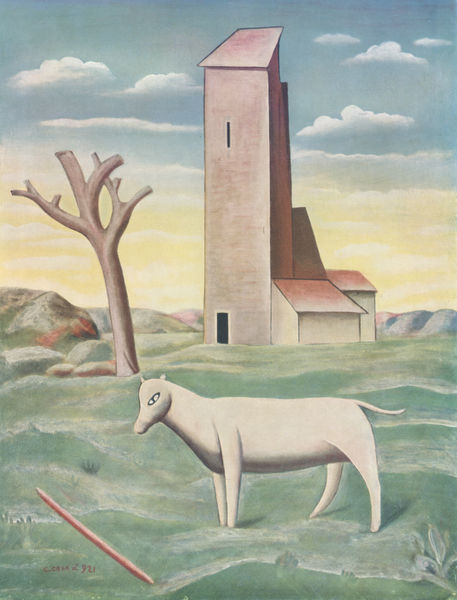
Titel: Il mulino di Sant'Anna
Künstler: Carlo Carrà
Standort: Varese
Institution: Collezione E. Gabbrielli Scalini
Schlagwörter: baum, felsen, himmel, weiß, wolken, gelb, grün, kirchturm, braun, licht, schwarz, symbol, tür, dach, gebäude, gras, haus, rot, tier, wiese, beige, symbolismus, signatur, feld, hügel, kirche, auge, rosa, pferd, stock, turm, gemüse, bewölkt, italien, stab, berge, gebirge, dächer, kahl, kuh, naiv, schaf, schlitz, furche, tüt, carra, pittura metafisica, astlos